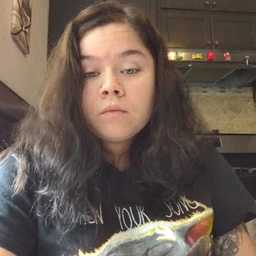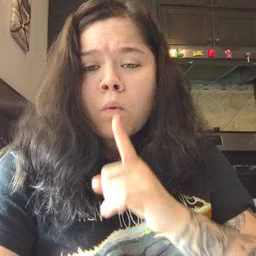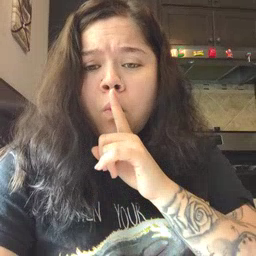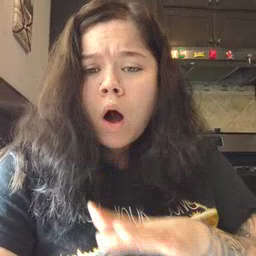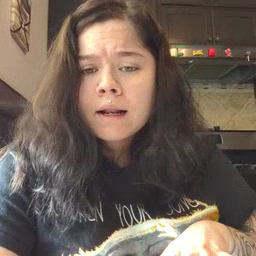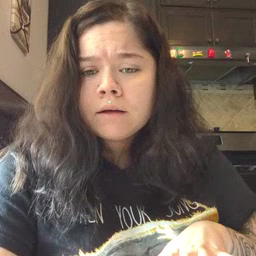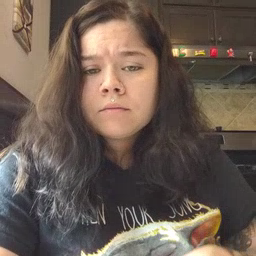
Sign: quiet